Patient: sex M, age 55
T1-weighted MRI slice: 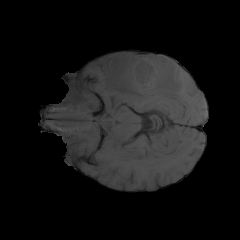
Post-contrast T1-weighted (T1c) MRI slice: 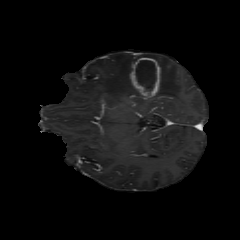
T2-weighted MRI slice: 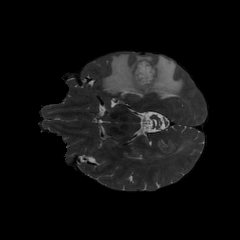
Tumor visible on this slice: yes
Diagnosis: Glioblastoma, IDH-wildtype
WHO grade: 4